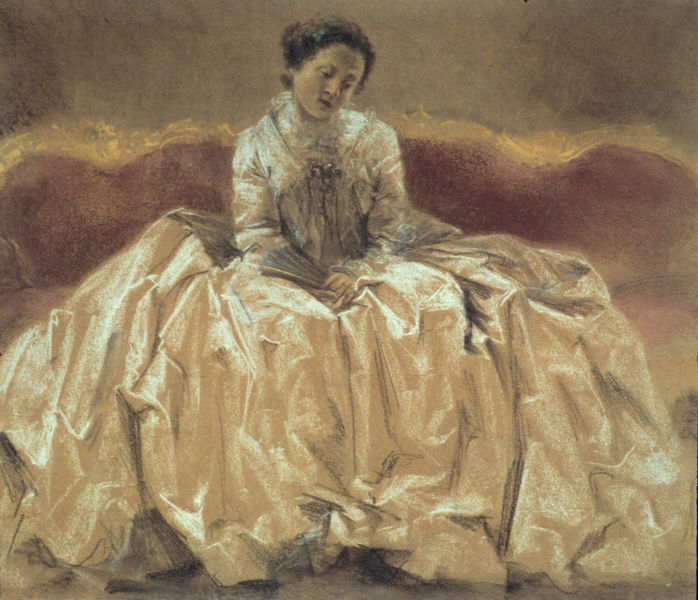
Titel: Modellstudie zu Wilhelmine von Bayreuth
Künstler: Adolph Menzel
Standort: Berlin
Institution: Kupferstichkabinett
Schlagwörter: blau, hand, himmel, schatten, umhang, weiß, gelb, mädchen, sitzen, blumen, braun, degas, finger, frau, frisur, geste, grau, haar, hintergrund, kleid, kreide, licht, mund, nase, pastell, schmuck, blick, dame, rot, beige, fächer, rock, schleife, jung, wand, arme, augen, falten, gesicht, knoten, kragen, samt, silber, trauer, ärmel, hände, portrait, porträt, öl, einsam, gold, haare, realismus, sessel, sitzend, stoff, kind, brosche, frontal, lippen, locke, locken, schräg, seide, traurig, taille, sofa, sitz, backen, berge, monochrom, bank, sepia, braut, zopf, glanz, melancholisch, robe, menzel, gesenkt, faltenwurf, couch, nachdenklich, rüschen, warten, stola, geneigt, abendkleid, fecher, schimmer, hell-dunkel, brokat, caoch, schoss, gekämmt, faltenrock, gebunden, bleich, reifrock, kaskaden, purpur, ballkleid, pastel, pastellkreide, pompös, kleide, geischt, bauschen, trist, gebauscht, weißes kleid, träumerisch, rotes sofa, schüsselfalten, ausladend, tull, nachsinnen, citzen, 1740, luxuriös, viel stoff, stoffmenge